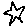
Label: star